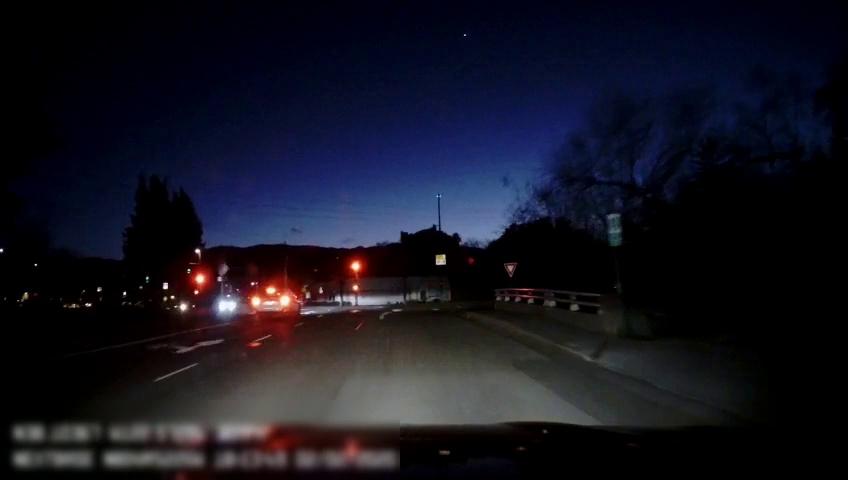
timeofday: Night
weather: Other
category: Drivable Space
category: Vehicles | SUV
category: Vehicles | SUV
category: Lanes | Alternate Lane
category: Lanes | Alternate Lane
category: Lanes | Current Lane
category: Traffic | Lights
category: Traffic | Signs
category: Traffic | Signs
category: Traffic | Lights
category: Traffic | Signs